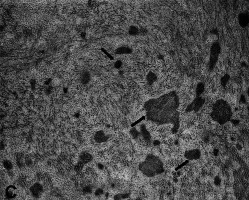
Ultrastructural analyses of the muscle sample by electron microscopy. (B,C) Large glycogen collections localized at the subsarcolemmal level and at intracytoplasmic sites, several nemaline rods of variable size and shape (arrows), myofibrillar disorganization. Scale bars : 0.8 mum.
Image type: pathology (h&e)